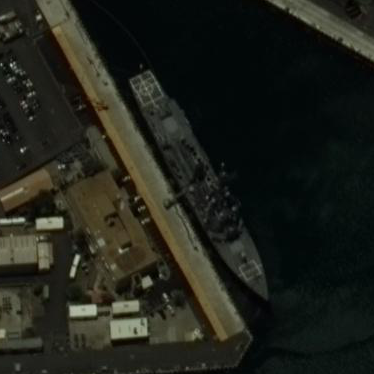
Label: destroyer